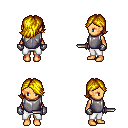
a pixel art fantasy rpg character, female body template, human, tanned skin, steel chest armor, white pants, blonde swoop hairstyle, metal gloves, dagger, four views (front, back, left, right), 2x2 character sprite sheet, small pixel art, hard edges, no anti-aliasing